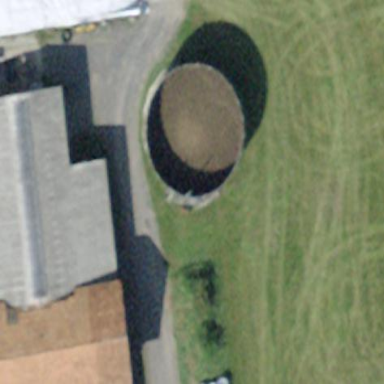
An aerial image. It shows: Silo.